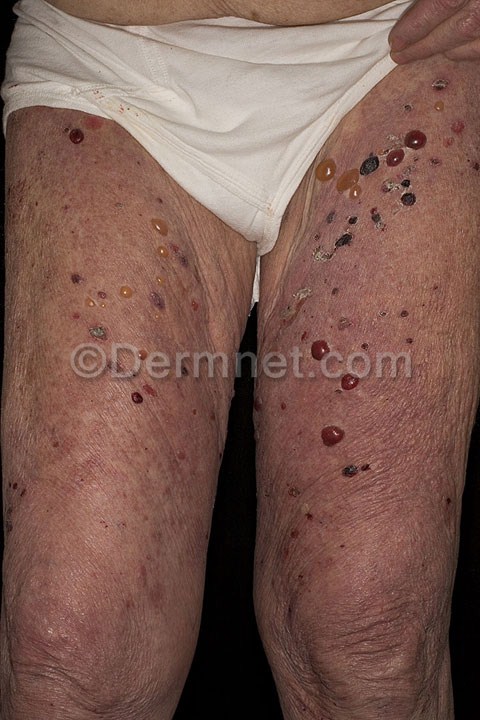
Disease: Bullous Disease Photos